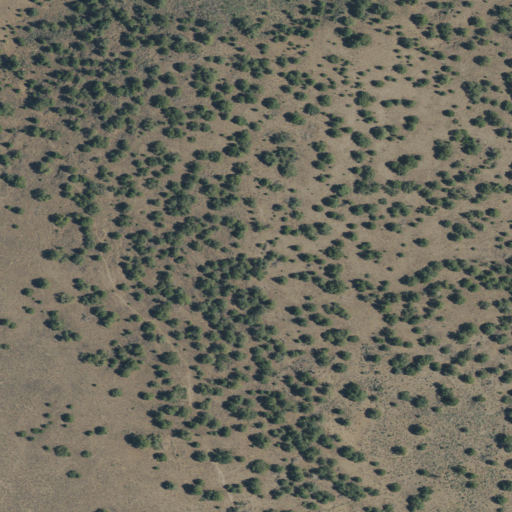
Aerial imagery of mountain in Oregon named Little Juniper Mountain containing shrub and evergreen forest